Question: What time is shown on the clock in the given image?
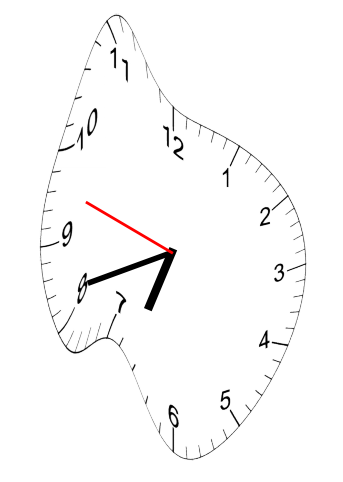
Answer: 06:41:48